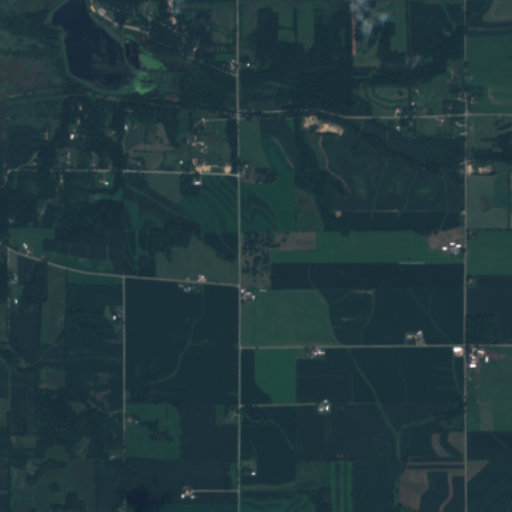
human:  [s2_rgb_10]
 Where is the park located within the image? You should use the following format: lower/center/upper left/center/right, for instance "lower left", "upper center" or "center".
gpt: The park is located in the upper center of the image.
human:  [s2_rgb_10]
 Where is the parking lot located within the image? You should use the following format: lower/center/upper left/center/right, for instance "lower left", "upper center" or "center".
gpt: The parking lot is located in the upper left of the image.
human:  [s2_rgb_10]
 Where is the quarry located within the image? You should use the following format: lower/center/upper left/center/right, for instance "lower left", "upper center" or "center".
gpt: The quarry is located in the upper right of the image.
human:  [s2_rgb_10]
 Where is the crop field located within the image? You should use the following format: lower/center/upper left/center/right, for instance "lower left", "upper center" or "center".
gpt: There is no crop field in the image.